Question: I'd like to use this plugin: <URL> with layout mode: meticulous as described on the frontpage. I went through every page of documentation and cannot find how to set it to meticulous instead of masonry layout which is default!

'''
var $container = $('#grid_index');
// initialize
$container.packery({
itemSelector: '.item',
gutter: 0
});
'''
Any ideas?
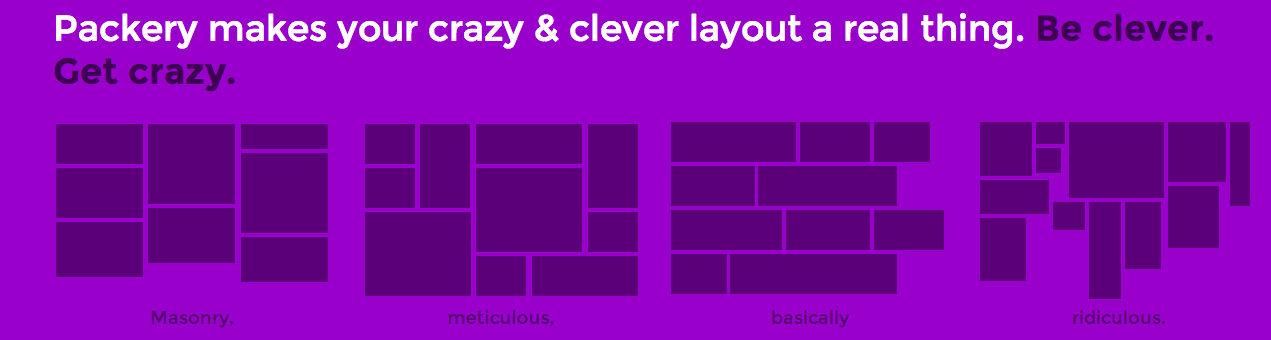
Answer: To answer my question directly, layout mode "meticulous" is triggered automatically by setting: 'columnWidth' and 'rowHeight' in options.
Like this:
'''
var $container = $('#grid_index');
var pckry = $container.data('packery');
// initialize
$container.packery({
itemSelector: '.item',
gutter: 0,
"columnWidth": 250,
"rowHeight": 250
});
'''